Question: I want to create double selection dropdown list. User should be able to first select date and then timeslot within one dropdown list. Please see the image. It's pretty much what I'm looking for. The output would be "date + timeslot"

I am building a meteor.js app so javascript, jquery, bootstrap, css, etc are the options.
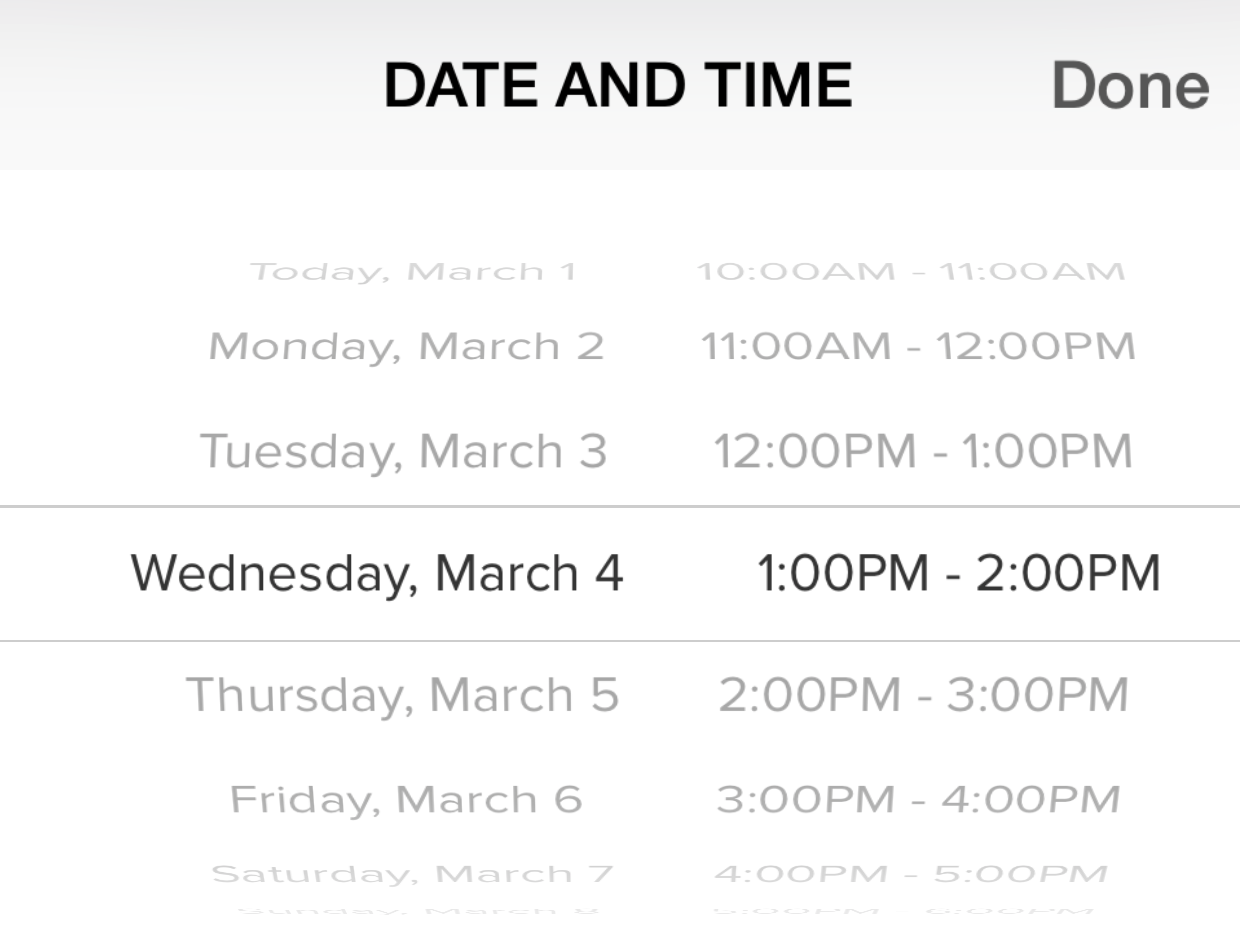
Answer: What have you try to accomplish this? You can look at some example on google. Search for javascript ios datetime picker
'''
http://www.jqueryscript.net/form/iOS-7-Style-jQuery-3D-Animated-Value-Selector-Drumjs.html
'''